Question: I want to do something very similar to email address textfield in iOS. Just like email address gets highlighted in a different colour and has a clear button next to it. On clicking the clear button that entire email address should get deleted.Attaching a picture of that. Can you please give me some pointers? I know how to use NSAttributedString to highlight the text but no idea how to add the clear button next to it. Thank you!
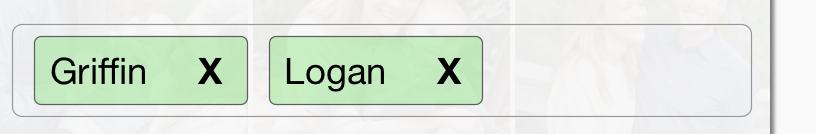
Answer: To do this I would subclass a UIView object say for example call it emailAddressView with an associated nib file where you add a UILabel for the name and a UIButton for the 'x' button.
You could then add this view as a subview to your UITextfield as the user enters in valid entries.